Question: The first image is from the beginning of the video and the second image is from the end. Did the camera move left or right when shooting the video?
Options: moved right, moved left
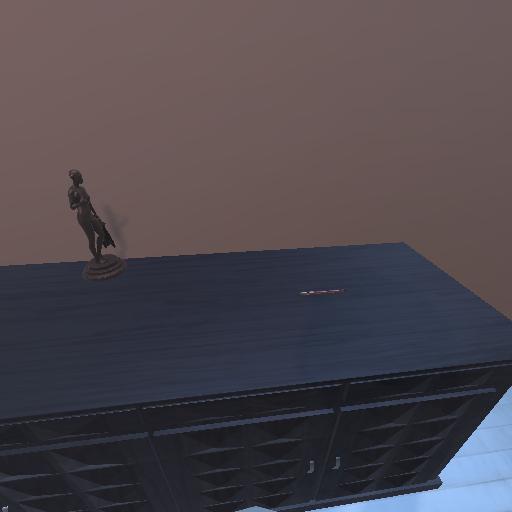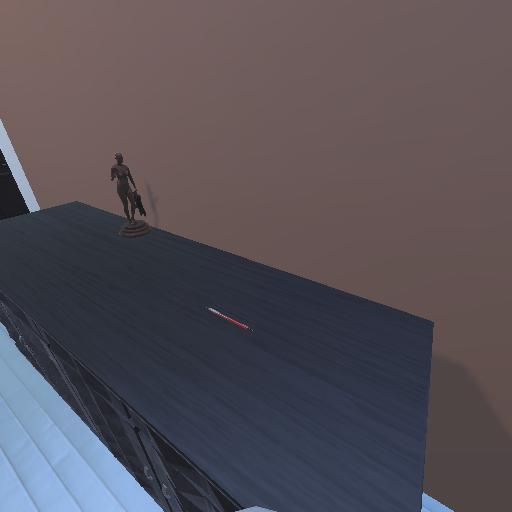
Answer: moved right